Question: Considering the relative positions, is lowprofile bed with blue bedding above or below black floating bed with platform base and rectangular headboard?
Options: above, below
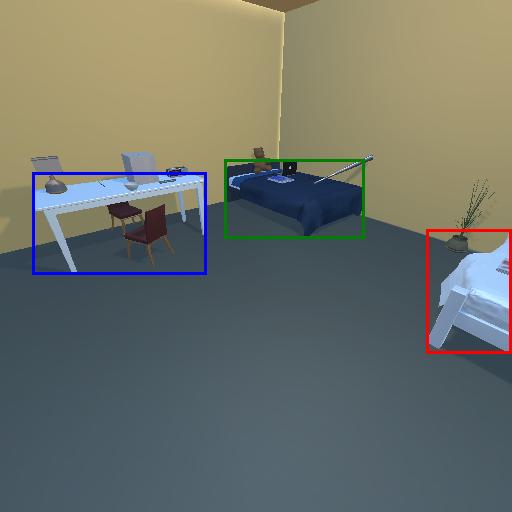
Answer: above